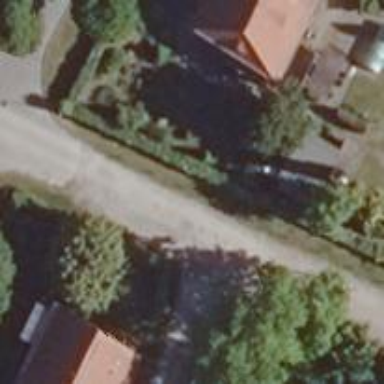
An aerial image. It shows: Gravel residential road.